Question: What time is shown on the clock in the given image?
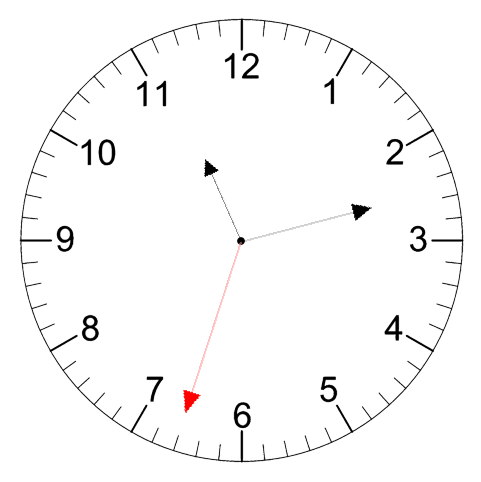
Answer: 11:12:33